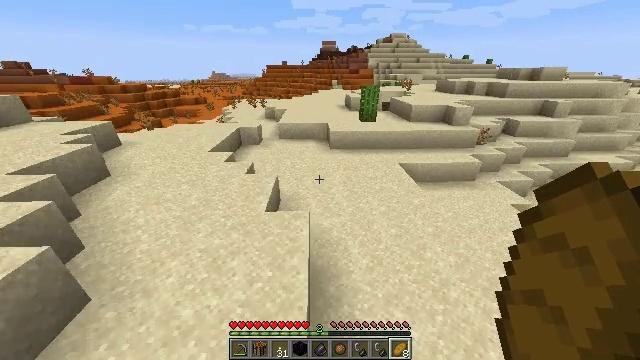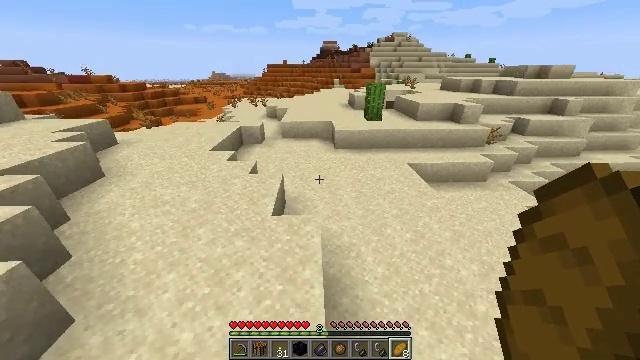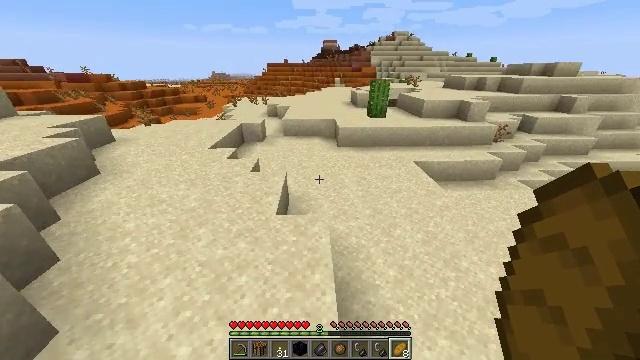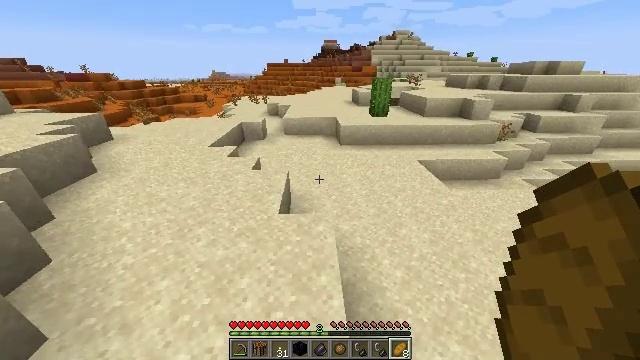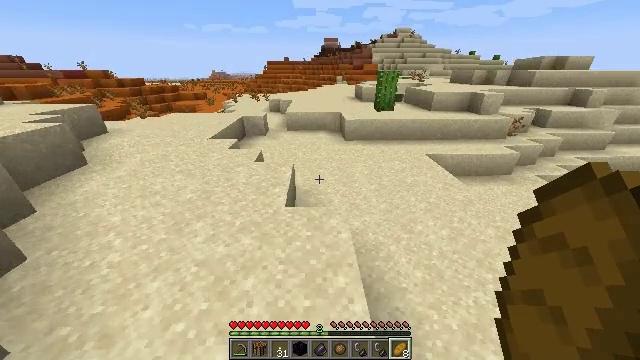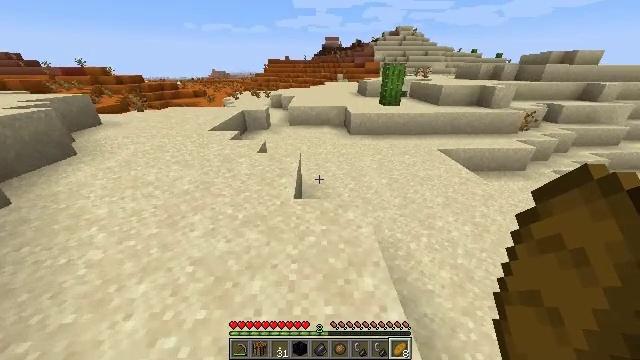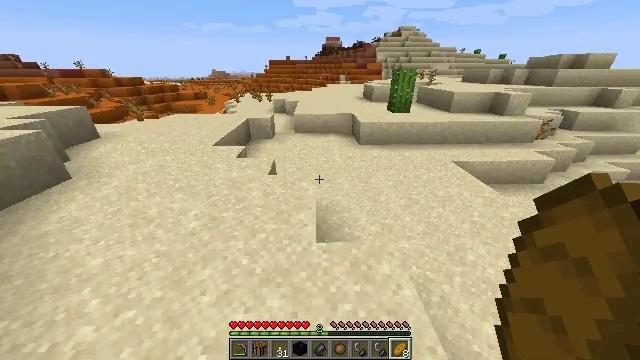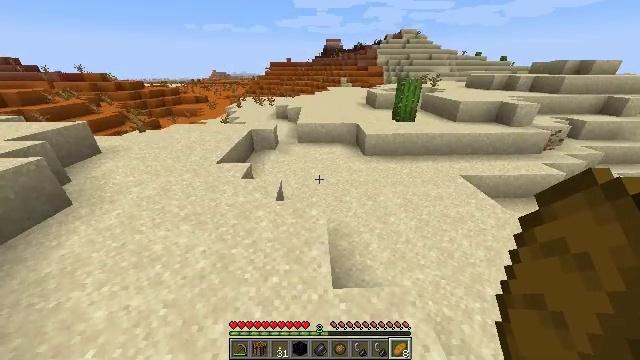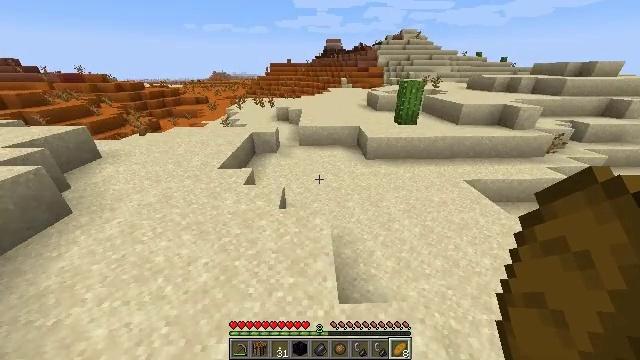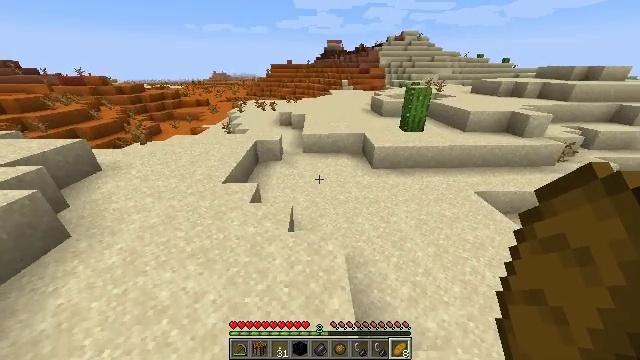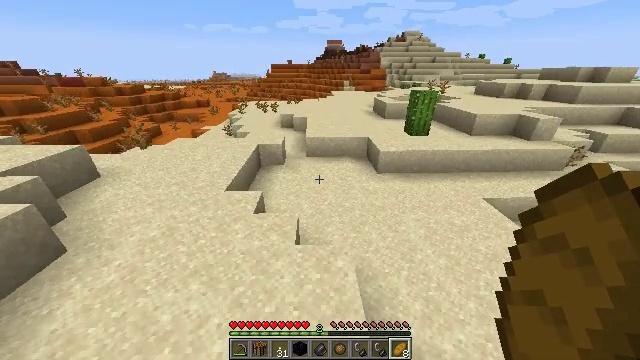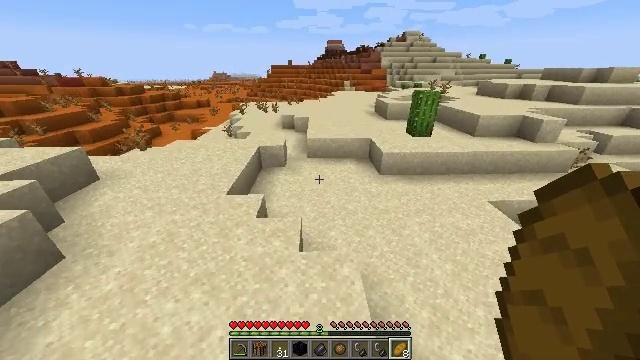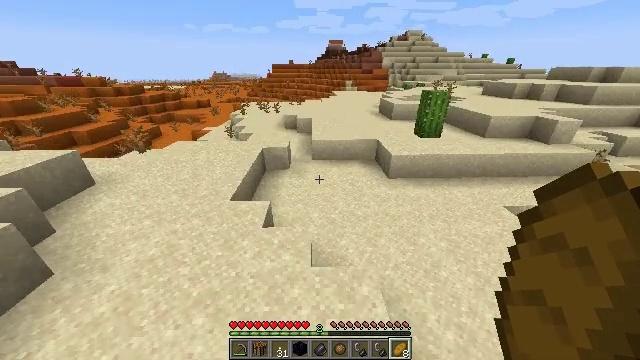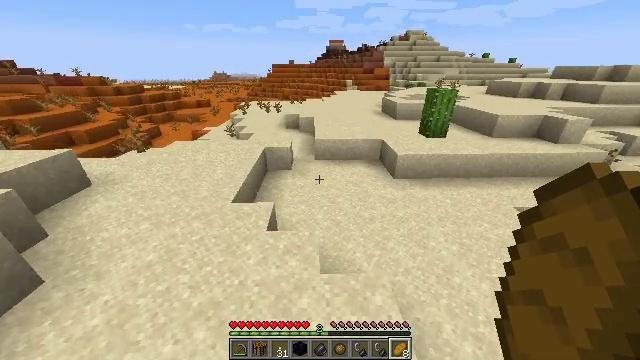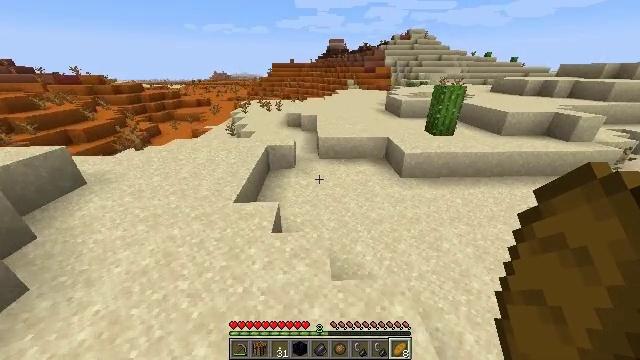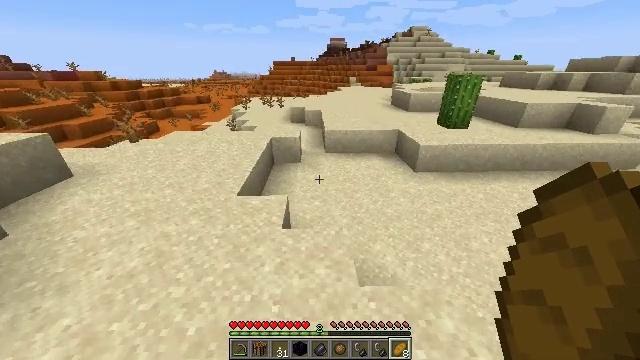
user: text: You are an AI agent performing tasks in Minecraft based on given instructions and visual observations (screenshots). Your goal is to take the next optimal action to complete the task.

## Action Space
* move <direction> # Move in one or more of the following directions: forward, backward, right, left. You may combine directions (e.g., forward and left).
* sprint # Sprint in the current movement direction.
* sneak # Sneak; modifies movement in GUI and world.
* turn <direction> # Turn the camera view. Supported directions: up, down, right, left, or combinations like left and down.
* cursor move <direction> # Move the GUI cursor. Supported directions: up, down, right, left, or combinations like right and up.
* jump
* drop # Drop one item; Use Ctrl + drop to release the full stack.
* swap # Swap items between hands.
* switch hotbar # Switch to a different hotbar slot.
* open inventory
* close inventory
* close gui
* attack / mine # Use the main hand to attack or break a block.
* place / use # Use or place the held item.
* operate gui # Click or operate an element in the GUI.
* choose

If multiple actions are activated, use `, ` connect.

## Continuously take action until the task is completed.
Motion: motion action
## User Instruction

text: Collect red sand from a desert biome.
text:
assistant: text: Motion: move forward and move left, sprint, jump
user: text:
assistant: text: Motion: move forward and move left, sprint, jump
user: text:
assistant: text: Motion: move forward and move left, sprint, jump
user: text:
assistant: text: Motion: move forward and move left, sprint, jump
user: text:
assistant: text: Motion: move forward and move left, sprint, jump
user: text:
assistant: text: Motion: move forward and move left, sprint, jump
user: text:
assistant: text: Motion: move forward and move left, sprint, jump
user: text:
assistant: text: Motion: move forward and move left, sprint, jump
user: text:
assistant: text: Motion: move forward and move left, sprint, jump
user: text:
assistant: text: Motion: move forward and move left, sprint, jump
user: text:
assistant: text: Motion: move forward and move left, sprint, jump
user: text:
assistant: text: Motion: move forward and move left, sprint, jump
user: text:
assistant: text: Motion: move forward and move left, sprint, jump
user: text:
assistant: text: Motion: move forward and move left, sprint, jump
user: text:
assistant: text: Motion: move forward and move left, sprint, jump
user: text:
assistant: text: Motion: move forward and move left, sprint, jump
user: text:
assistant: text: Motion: move forward and move left, sprint, jump
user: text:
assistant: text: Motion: move forward and move left, sprint, jump
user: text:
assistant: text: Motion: move forward and move left, sprint, jump
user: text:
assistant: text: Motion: move forward and move left, sprint, jump
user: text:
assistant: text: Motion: move forward and move left, sprint, jump
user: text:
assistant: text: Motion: move forward and move left, sprint, jump
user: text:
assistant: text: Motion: move forward and move left, sprint, jump
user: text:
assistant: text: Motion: move forward and move left, sprint, jump
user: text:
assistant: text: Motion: move forward and move left, sprint, jump
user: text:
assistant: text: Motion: move forward and move left, sprint, jump
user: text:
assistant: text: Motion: move forward and move left, sprint, jump
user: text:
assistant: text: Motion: move forward and move left, sprint, jump
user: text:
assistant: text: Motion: move forward and move left, sprint, jump
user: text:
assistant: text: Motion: move forward, sprint, jump